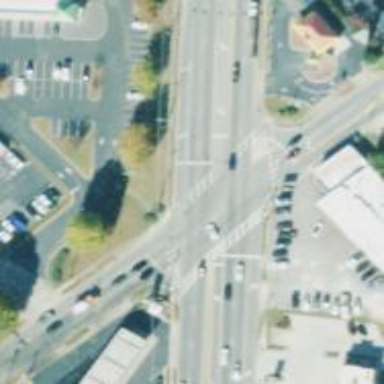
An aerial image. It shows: Marked crossing on the road.